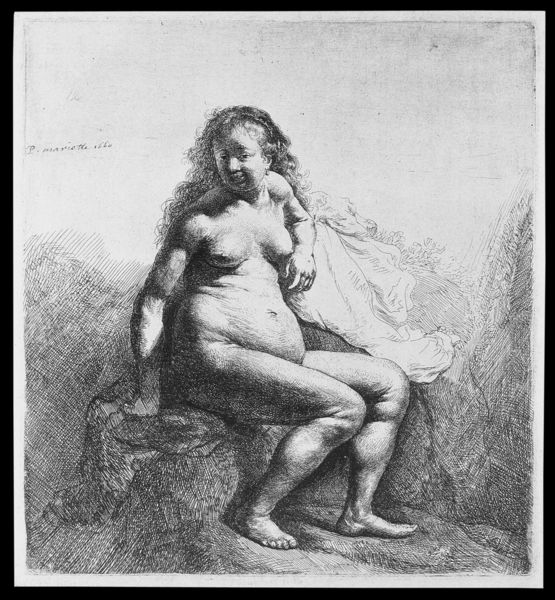
Titel: Sitzender weiblicher Akt
Künstler: Harmensz van Rijn Rembrandt
Institution: Berlin, Kupferstichkabinett (II); Amsterdam, Rijksmuseum, Rijksprentenkabinet (I); London, National Gallery (II)
Schlagwörter: akt, gemälde, nackt, schatten, weiß, sitzen, brust, busen, frau, haar, kleid, schwarz, skizze, zeichnung, blick, tuch, arm, arme, falten, gesicht, mensch, rembrandt, stein, gewand, haare, lange haare, sitzend, stoff, person, locken, beine, lächeln, brüste, holzschnitt, sitz, signiert, dick, sitzt, goya, bauch, nackte, schenkel, schwanger, fett, barfuss, tusche, druck, schraffur, radierung, stich, lithografie, kupfer, schraffiert, rau, kupferstich, barfus, matrone, socker, 1660, don cichotte